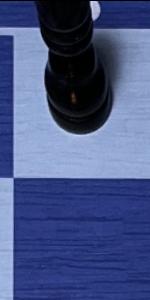
Label: Empty